Aerial crown-view tile of a tropical tree (Barro Colorado Island, Panama), acquired 20240918:
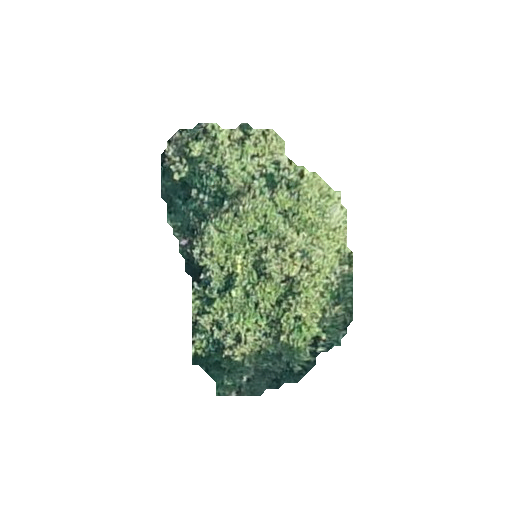
Species: Pourouma bicolor
GBIF accepted scientific name: Pourouma bicolor
Crown area: 60.441 m²